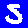
Digit: 5